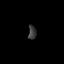
Tissue: prostate
Cell type: T cells
Senescence score: 0.1994
Nuclear area (px): 109
Mean DAPI intensity: 59.165